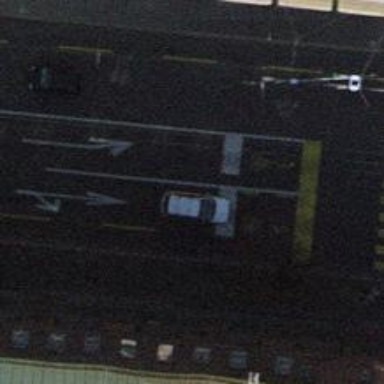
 featuring lanes for both sidewalks and cyclists. Trolley wires are installed along the road."